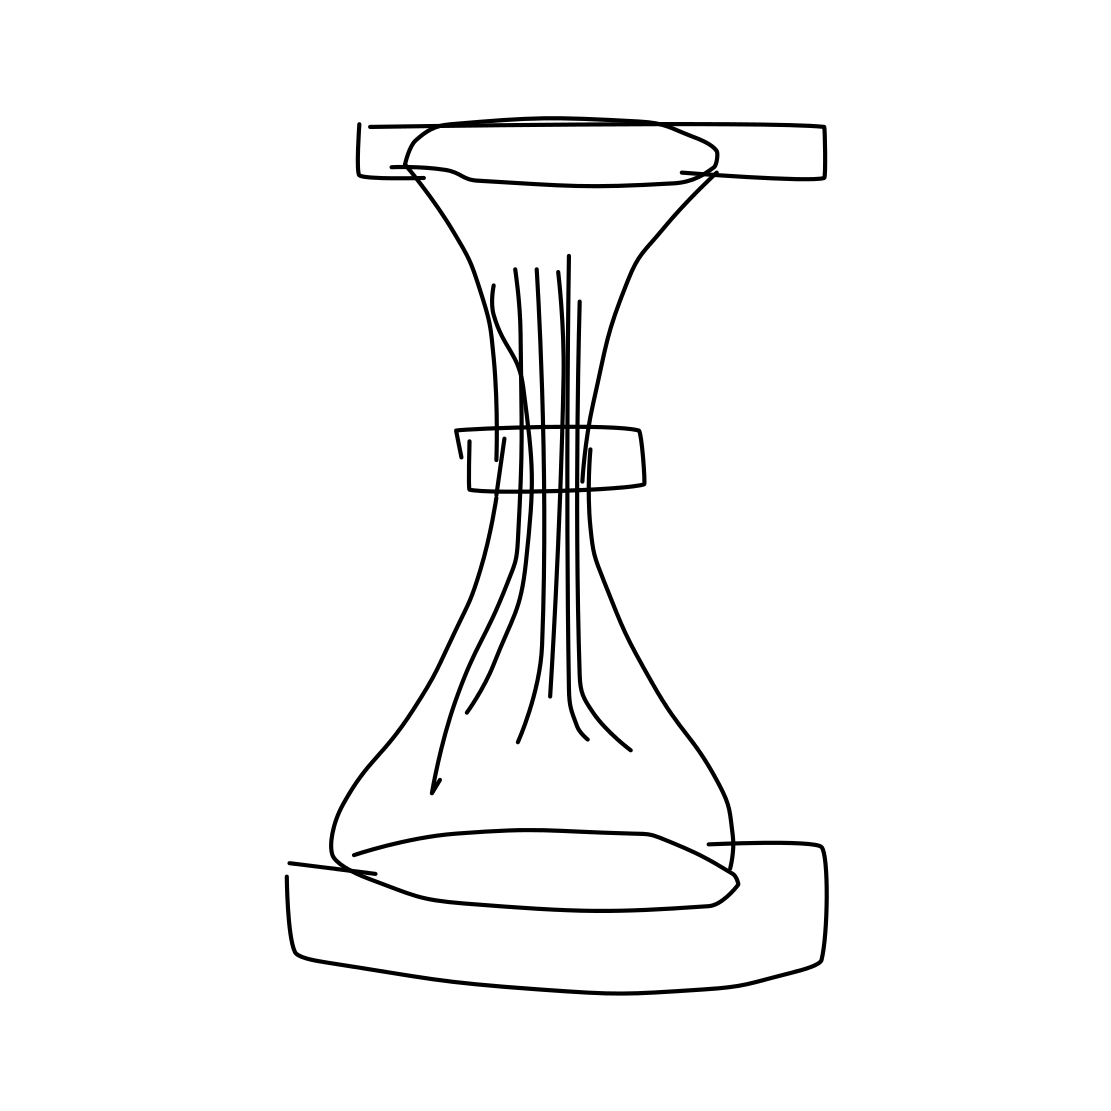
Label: hourglass